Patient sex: M
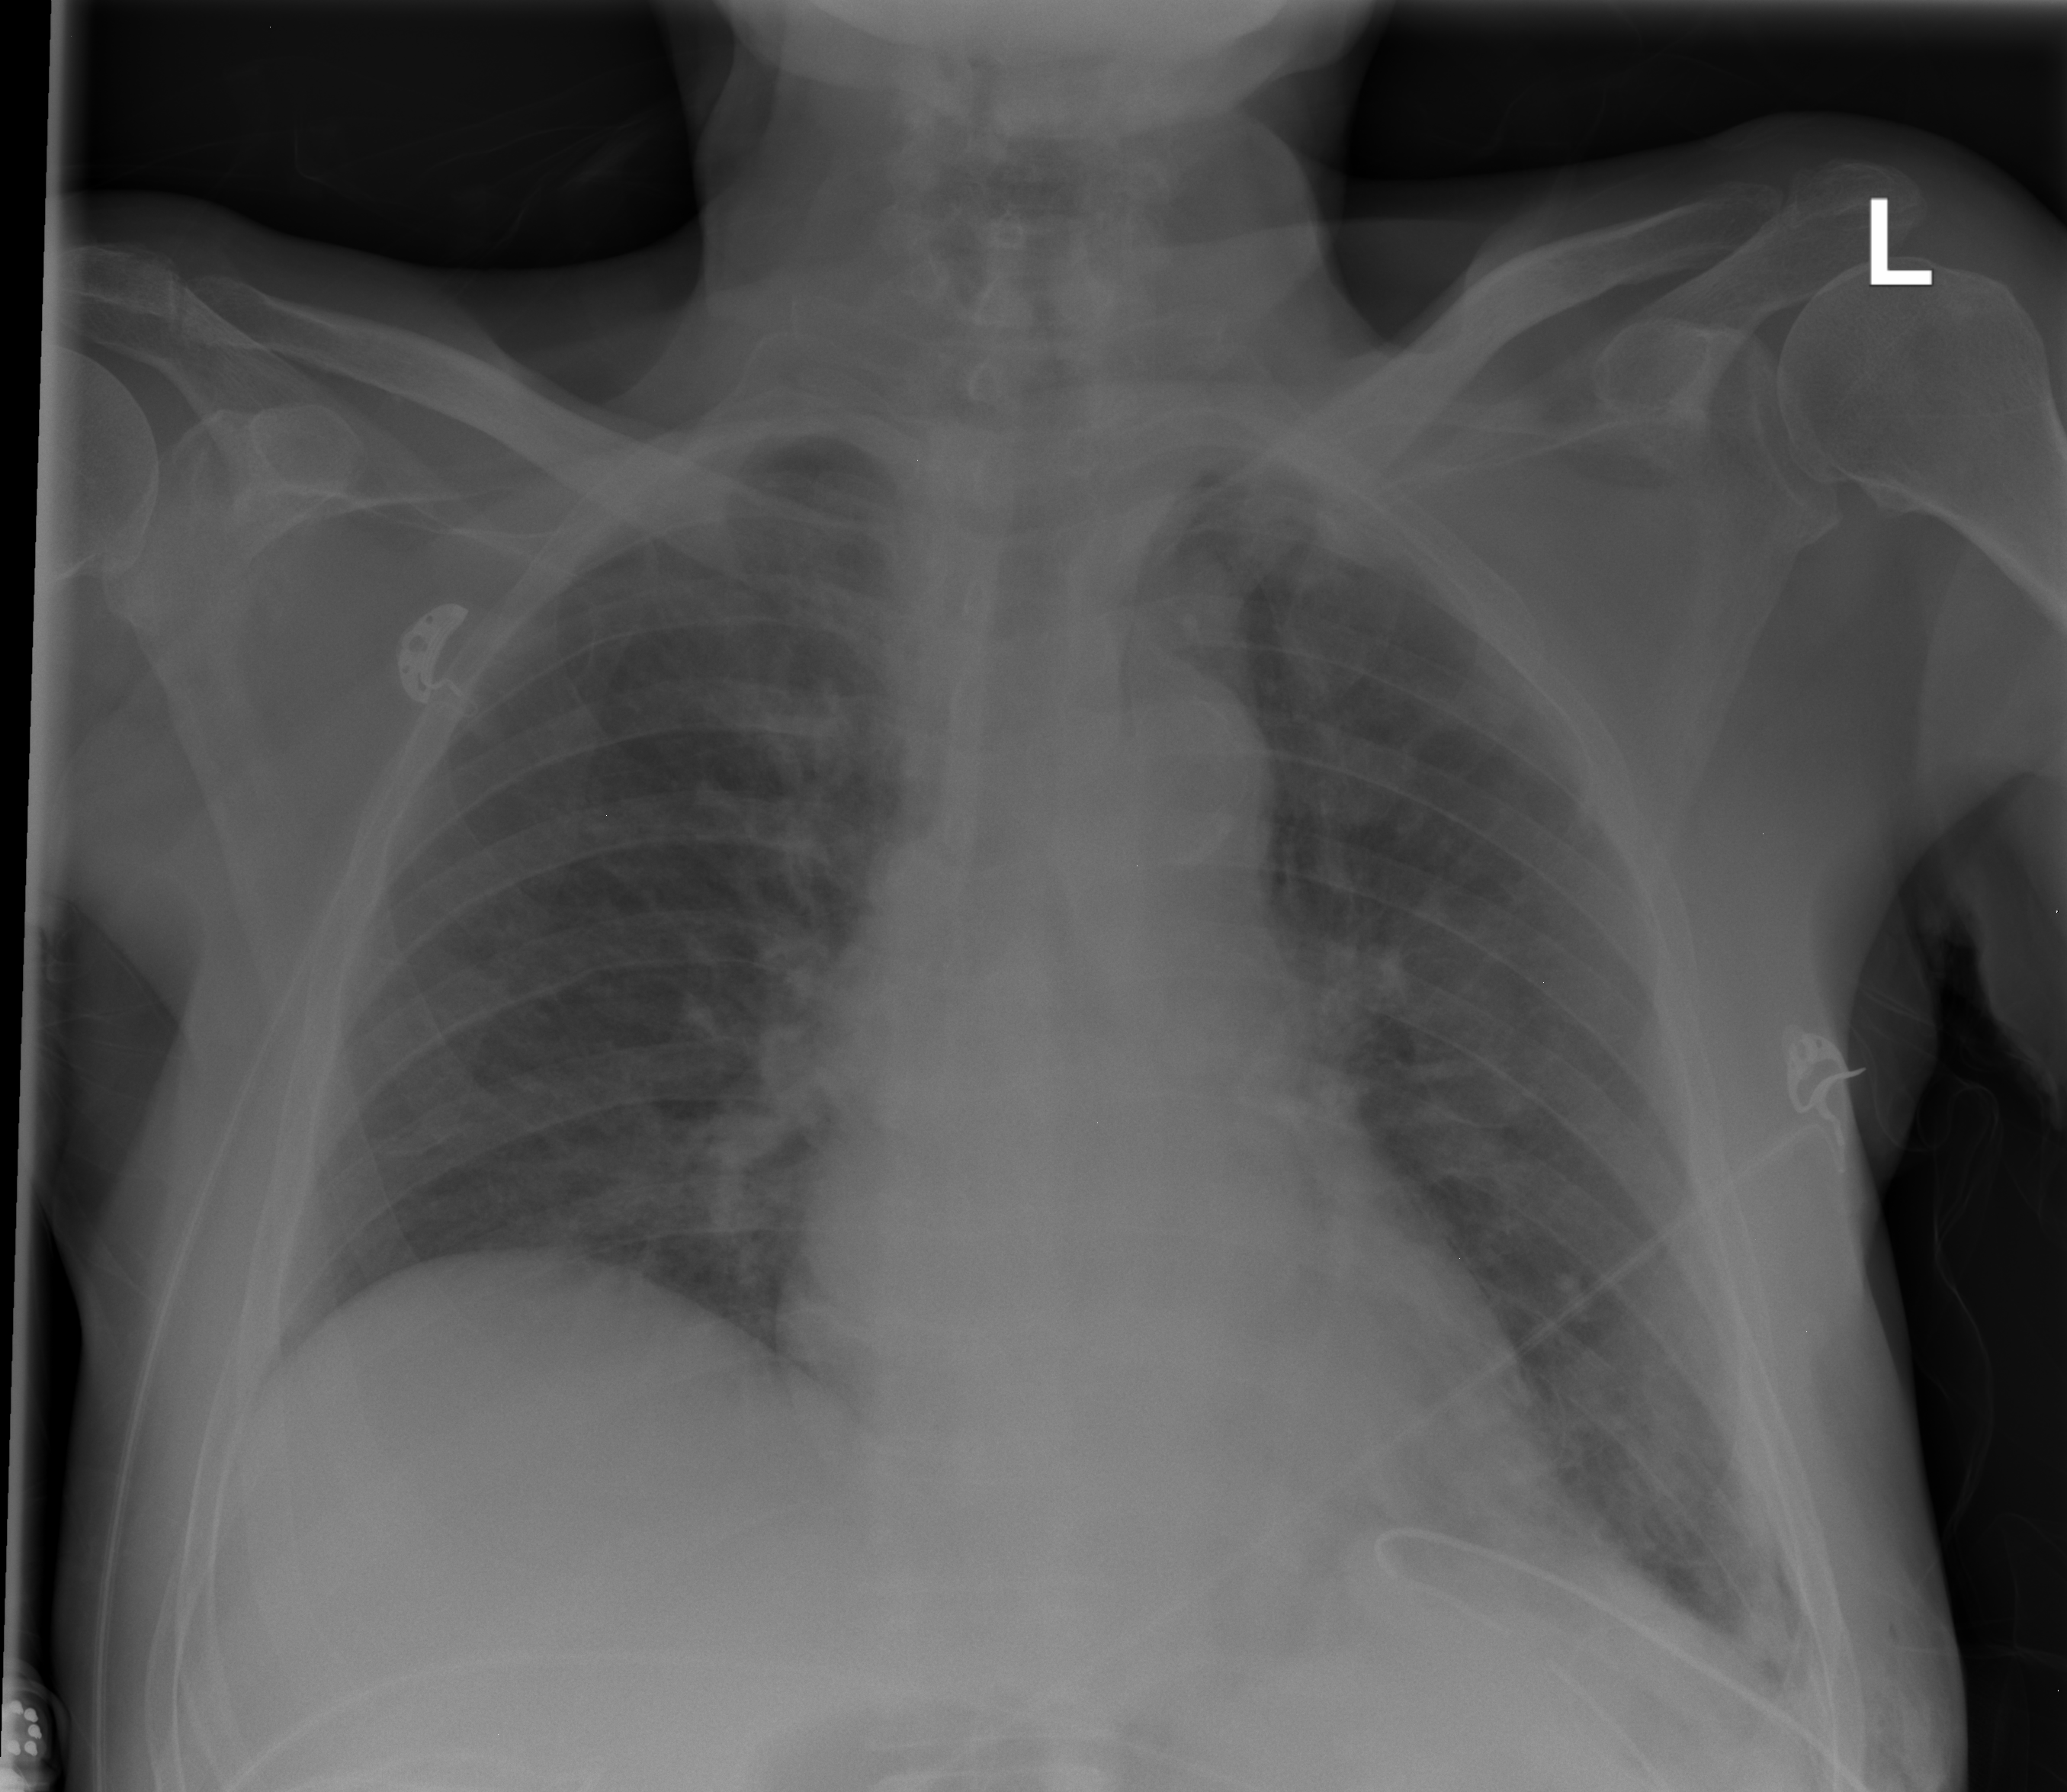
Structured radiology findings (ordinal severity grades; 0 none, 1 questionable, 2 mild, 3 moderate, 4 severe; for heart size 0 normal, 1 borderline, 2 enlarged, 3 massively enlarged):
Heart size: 0
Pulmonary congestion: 0
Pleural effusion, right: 0
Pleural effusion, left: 0
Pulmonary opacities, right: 0
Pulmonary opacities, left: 0
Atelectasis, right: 0
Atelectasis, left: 2